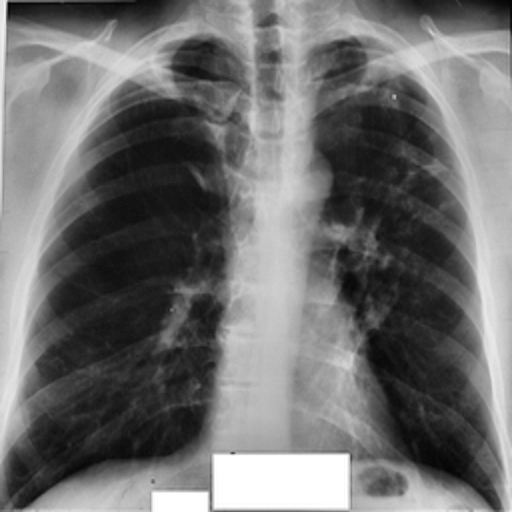
Finding: TUBERCULOSIS